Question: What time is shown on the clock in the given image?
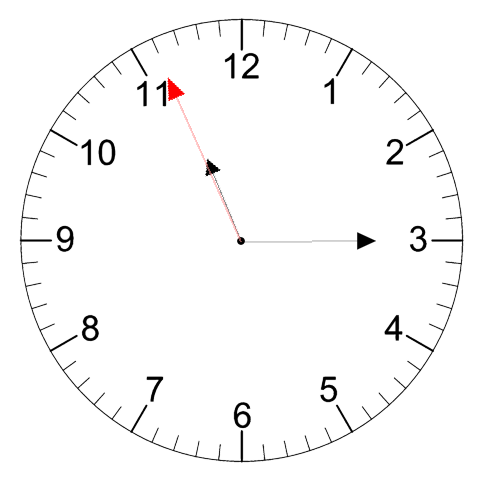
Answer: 11:14:56